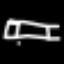
Label: bed